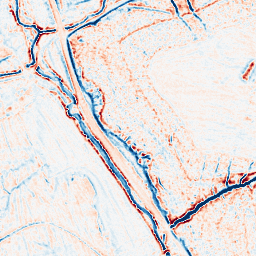
Category: edge_preserving
Decomposition family: bilateral
Decomposition parameters: d: 9
sigma_color: 25
sigma_space: 50
Upsampling method: cubic_mitchell
Upsampling parameters: scale: 8
Upsampling scale: 8